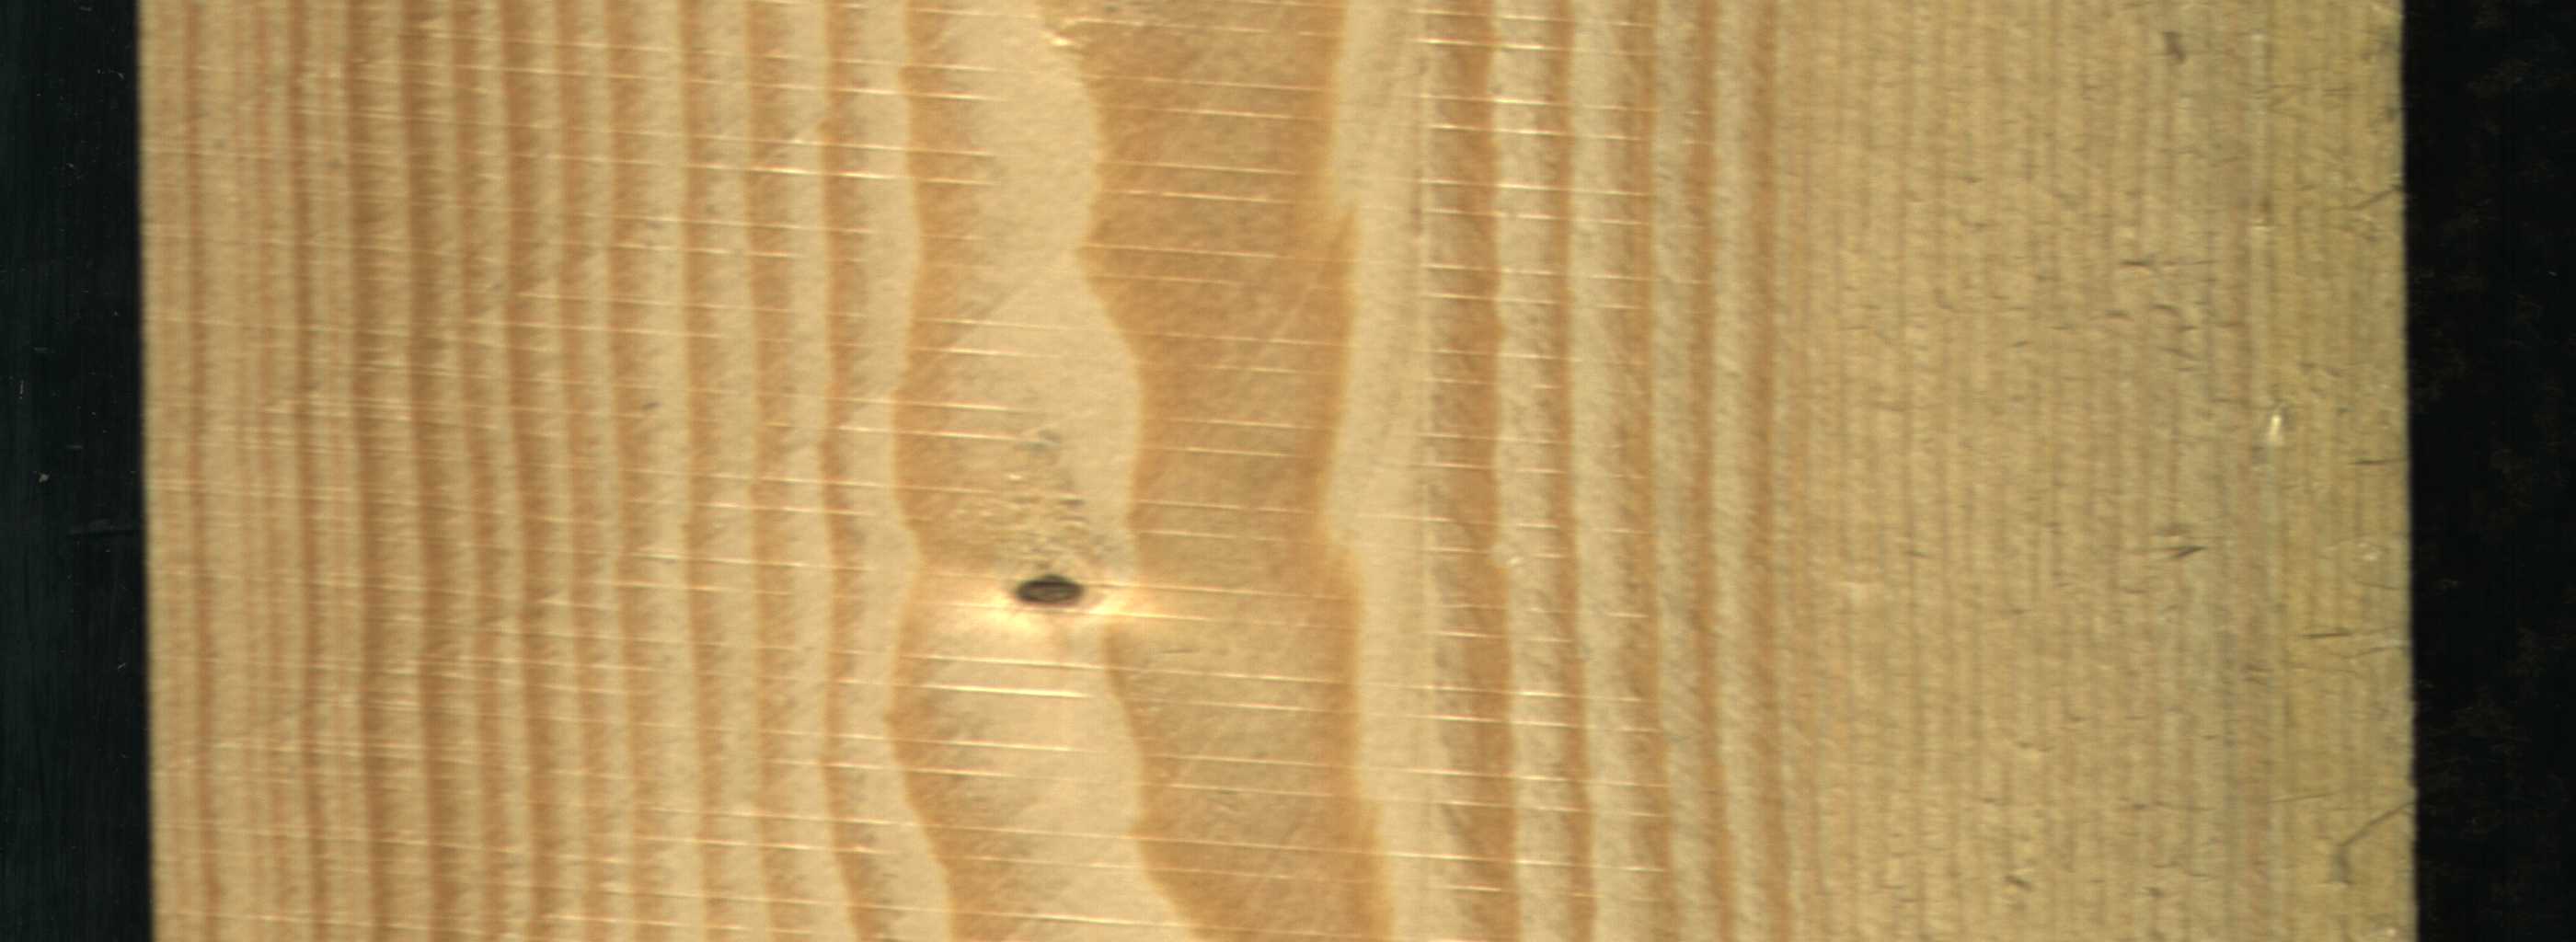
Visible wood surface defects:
Live_Knot